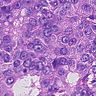
Metastatic tissue present: yes